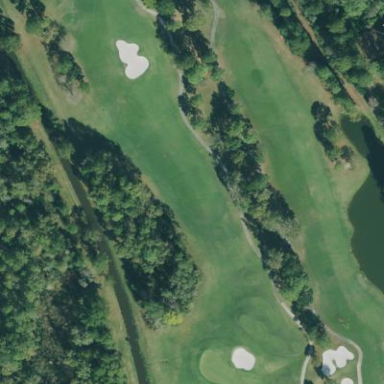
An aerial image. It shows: Grassy area designated as golf fairway.